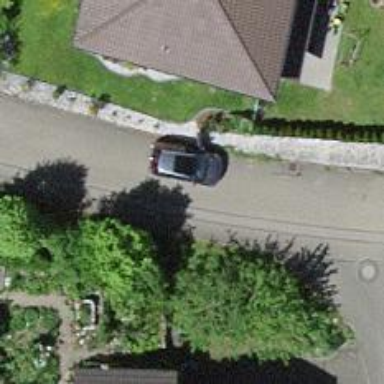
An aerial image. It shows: Smoothly paved residential road.